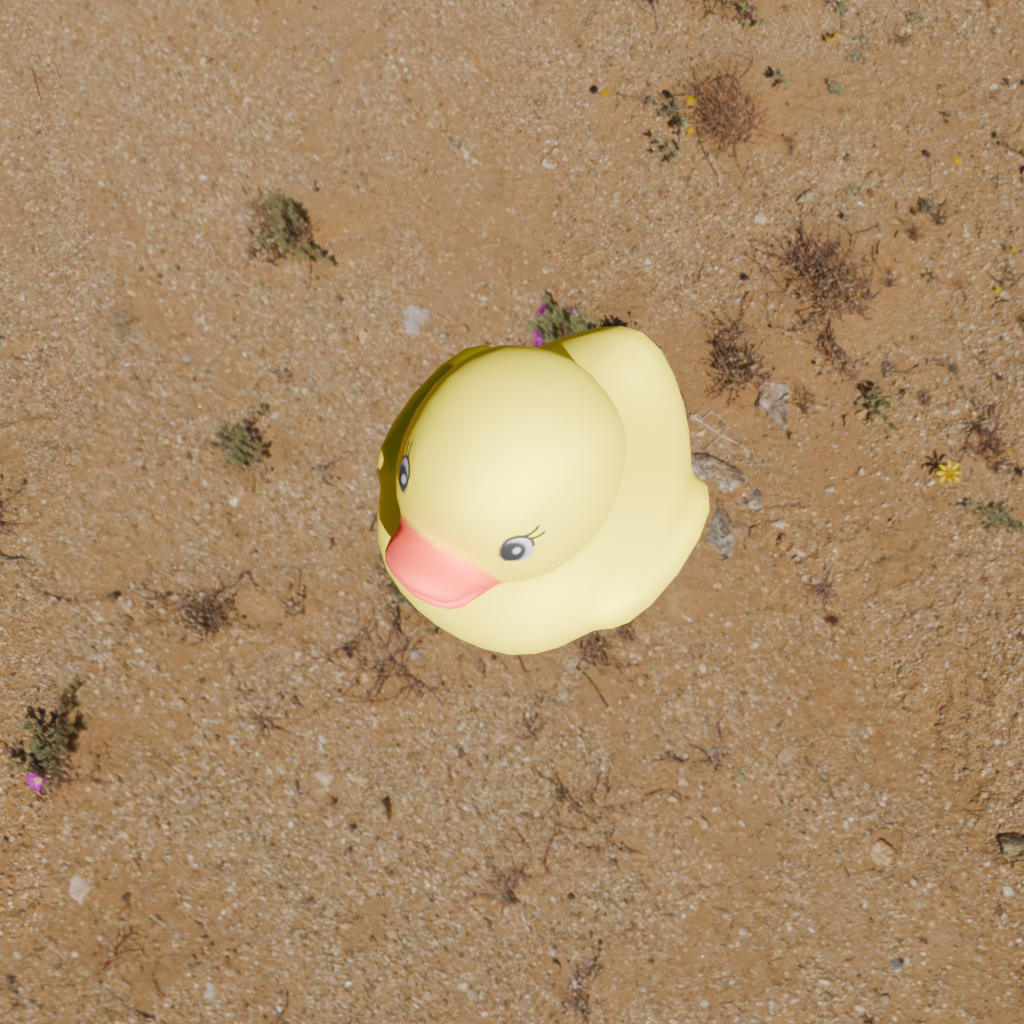
an image of a yellow rubber duck seen from <front_left_top> in a sunny desert landscape with a clear sky.